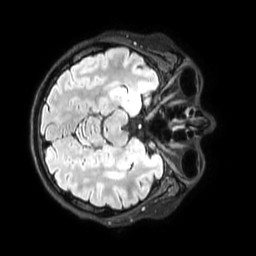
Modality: FLAIR
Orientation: axial
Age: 21
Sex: female
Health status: healthy
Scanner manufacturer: philips
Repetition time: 4.8 s
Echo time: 0.2812 s